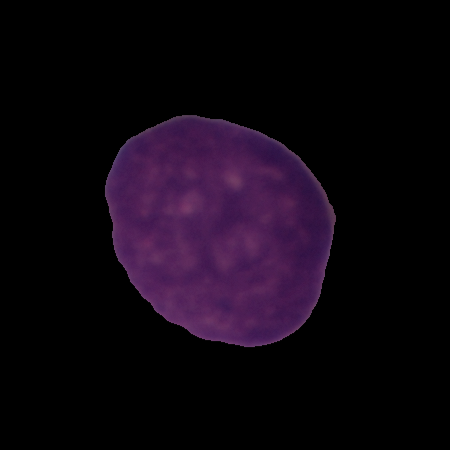
Label: cancer